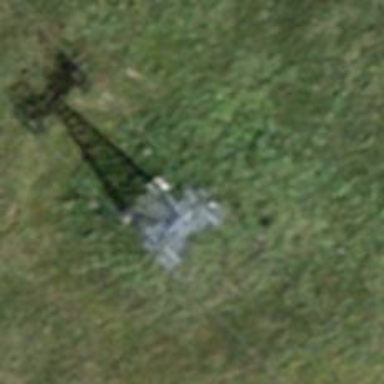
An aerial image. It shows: Pylon used for aerialway.